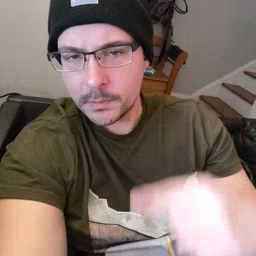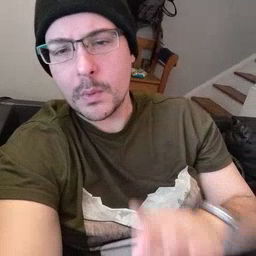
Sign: penny